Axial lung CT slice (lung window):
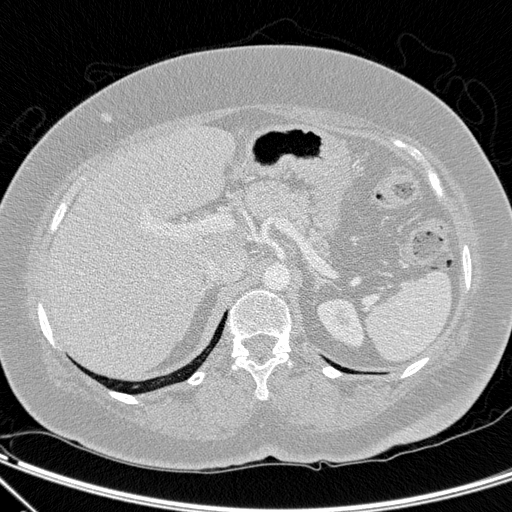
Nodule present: no